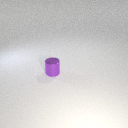
small purple metal cylinder